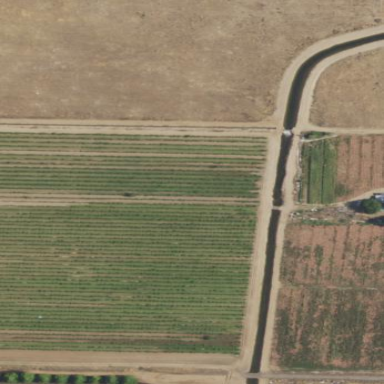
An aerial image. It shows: Vineyard.